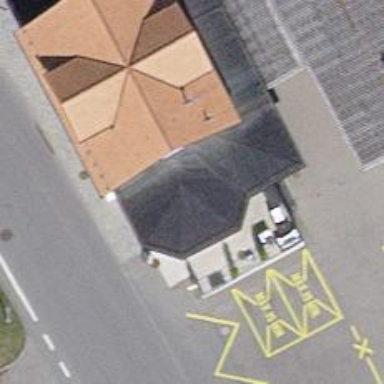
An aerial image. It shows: Convenience shop.